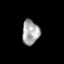
Tissue: skin
Cell type: Epithelial cells
Senescence score: 0.2401
Nuclear area (px): 420
Mean DAPI intensity: 165.057